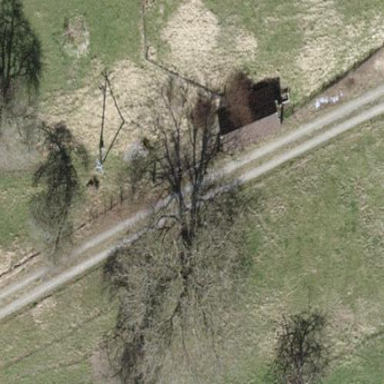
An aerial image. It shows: Farmyard area.